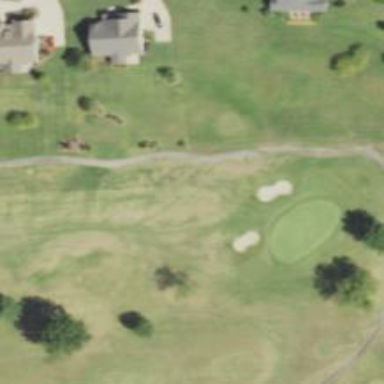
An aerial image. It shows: Path for golf carts.